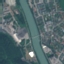
Land use / land cover class: River